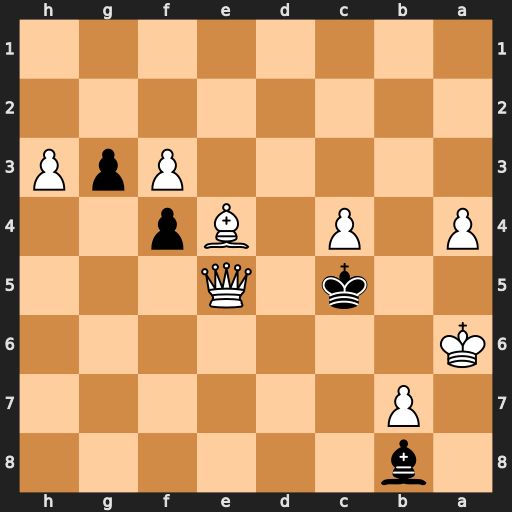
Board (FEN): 1b6/1P6/K7/2k1Q3/P1P1Bp2/5PpP/8/8
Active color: b
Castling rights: -
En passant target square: -
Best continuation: Bxe5 b8=Q Bxb8